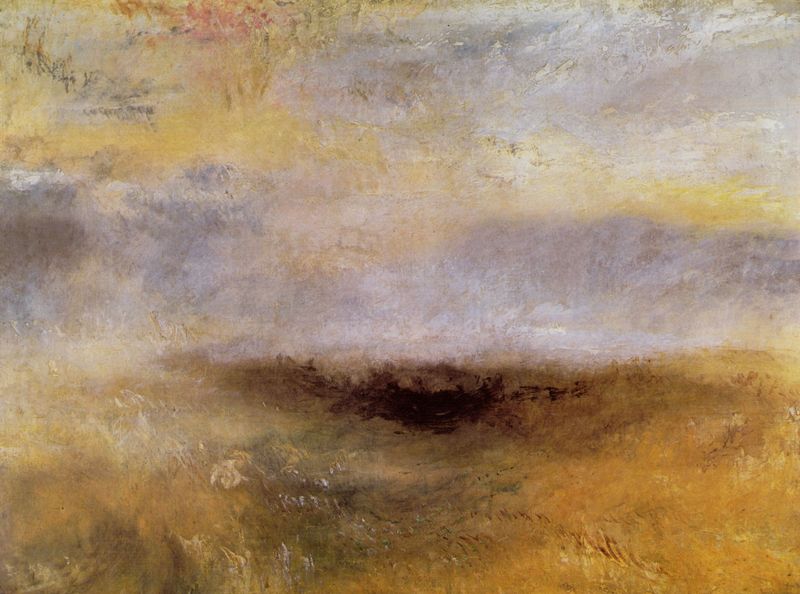
Titel: Seelandschaft mit herankommendem Sturm
Künstler: William Turner
Standort: London
Institution: Tate Gallery
Schlagwörter: blau, dunkel, gemälde, gewitter, himmel, meer, schatten, wasser, weiß, wolken, aquarell, fluss, gelb, grün, impressionismus, landschaft, ocker, sand, see, ausschnitt, bewegung, braun, bunt, grau, hell, licht, mitte, orange, schwarz, gras, rasen, rot, wiese, wolke, beige, malerei, mensch, signatur, öl, erde, feld, gräser, horizont, morgen, natur, sonnenaufgang, weite, wind, einsam, gewässer, sonne, boden, land, gold, pflanze, pflanzen, england, zart, boot, paddel, schiff, strand, wellen, studie, acker, getreide, korn, abstrakt, düne, farben, dunst, farbe, lila, nebel, violett, linien, romantik, sturm, turner, wetter, wild, wogen, duktus, detail, rudern, stimmung, striche, leuchten, unscharf, ozean, regen, pink, helligkeit, strahlen, stürmen, farbflächen, wirbel, tupfen, wirr, fleck, flecken, diffus, verschwommen, verwischt, grünlich, flimmern, flirren, atmosphäre, zentrum, leicht, sfumato, überschwemmung, undeutlich, ähren, geln, getupft, englisch, engalnd, klassisch, tosen, sone, komplementärkontrast, zentriert, feucht, william, fokus, unheil, william turner, themse, verschwimmen, wolkenstudie, morgenlicht, prout, sandig, manchester, m,eer, gertreide, gekröse